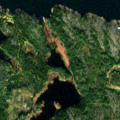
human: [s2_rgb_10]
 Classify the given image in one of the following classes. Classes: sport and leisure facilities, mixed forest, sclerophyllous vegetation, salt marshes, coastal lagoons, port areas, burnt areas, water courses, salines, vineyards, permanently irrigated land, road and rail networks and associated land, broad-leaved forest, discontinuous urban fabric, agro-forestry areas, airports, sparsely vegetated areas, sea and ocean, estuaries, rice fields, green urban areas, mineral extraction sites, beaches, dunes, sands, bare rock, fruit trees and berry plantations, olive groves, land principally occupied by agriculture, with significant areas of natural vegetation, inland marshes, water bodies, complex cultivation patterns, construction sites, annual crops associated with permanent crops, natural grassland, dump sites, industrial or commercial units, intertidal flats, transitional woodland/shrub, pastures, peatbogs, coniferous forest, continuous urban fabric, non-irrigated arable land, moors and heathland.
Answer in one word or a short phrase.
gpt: coniferous forest, mixed forest, transitional woodland/shrub, bare rock, sea and ocean